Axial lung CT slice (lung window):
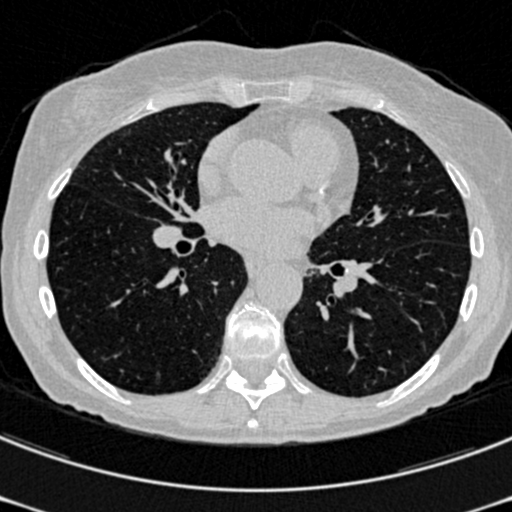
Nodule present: no